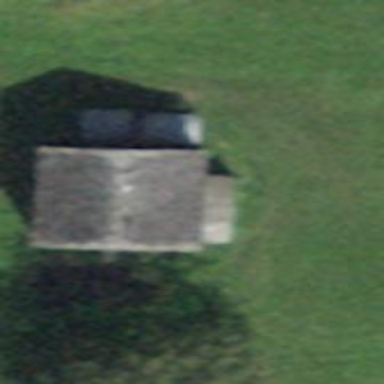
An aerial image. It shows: Cabin.